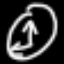
Label: clock